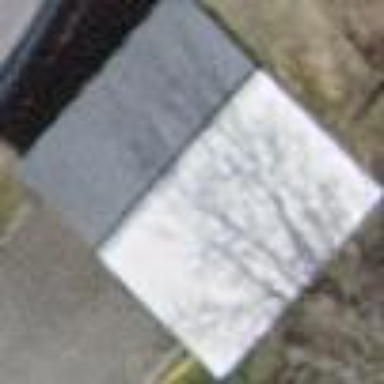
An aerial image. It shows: Shed building.